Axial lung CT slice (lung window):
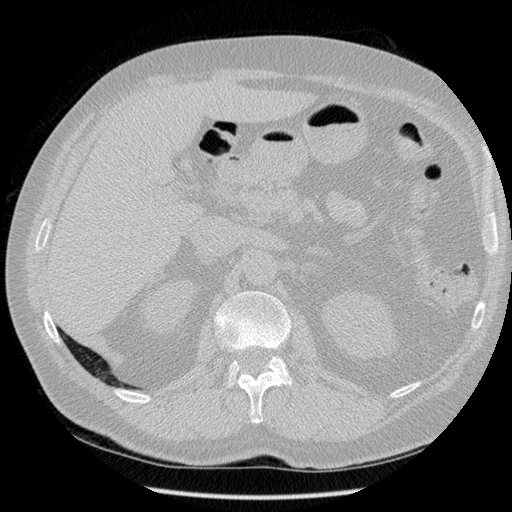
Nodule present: no